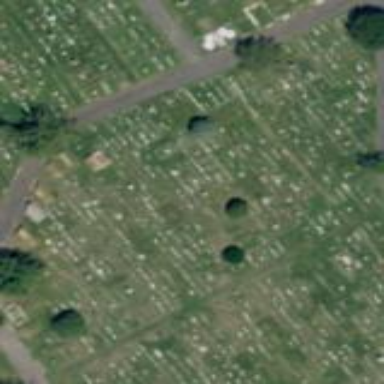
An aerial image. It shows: Sector in the cemetery.